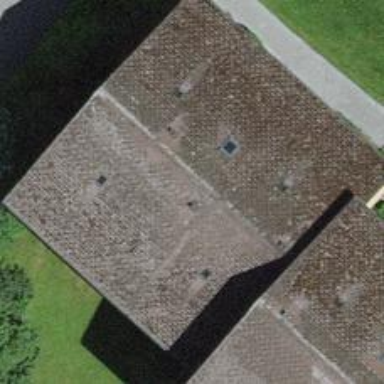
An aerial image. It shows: Residential building.